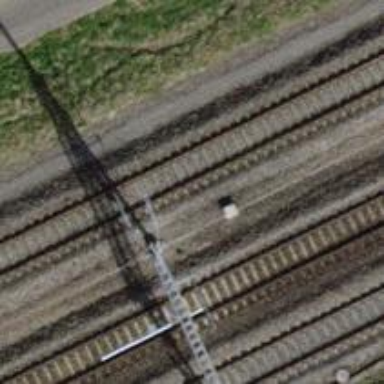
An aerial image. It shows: Power pole.